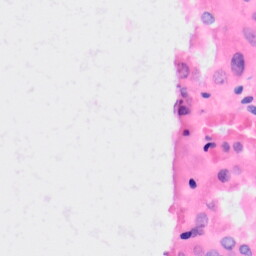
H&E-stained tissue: Kidney